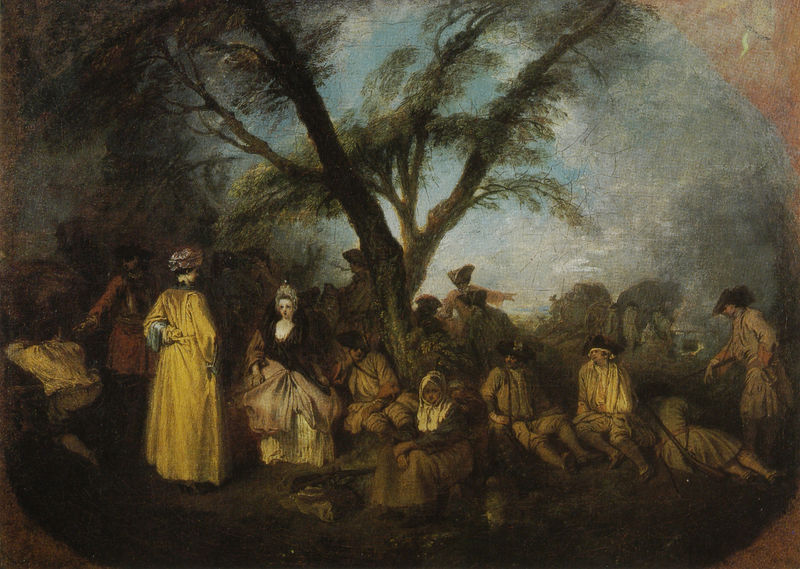
Titel: Alte, Die Rast
Künstler: Antoine Watteau
Standort: Lugano
Institution: Fondazione Thyssen-Bornemisza
Schlagwörter: baum, blau, blätter, dunkel, gemälde, gruppe, himmel, laub, mann, schatten, umhang, vogel, wasser, weiß, wolken, bäume, frauen, gelb, grün, landschaft, menschen, ocker, sitzen, äste, abend, braun, damen, frankreich, frau, grau, hell, hut, hüte, kleid, kleider, licht, männer, nacht, rücken, schmuck, schwarz, szene, türkis, ölbild, dame, rot, tuch, wiese, wolke, fest, gesellschaft, haube, malerei, meschen, rock, mütze, trinken, arm, barock, falten, gesicht, kleidung, lang, stehen, gesten, öl, baumstamm, horizont, natur, stamm, zweige, dunkelheit, gewand, gold, mantel, sitzend, diadem, höhle, krone, renaissance, rokoko, rosa, seide, wald, bauern, genre, oval, adelige, ausritt, schürze, ruhe, liegen, düster, nebel, sonnenuntergang, klein, pause, picknick, rast, figuren, französisch, wagen, franzosen, krieg, not, schlacht, kissen, soldaten, kopftuch, palme, warten, bauer, flucht, regen, orientalisch, waffen, verletzt, verletzte, dreispitz, entwurf, gewehr, romantisch, elend, bozzetto, kanonen, adelig, flinte, watteau, königin, verletzung, verwundet, armut, verwundete, turban, ausruhen, gestrandet, schutz, lager, kithara, menschne, schlinge, elipse, primamalerei, duster, lagerfeuer, regence, einschiffung, dreizack, baock, lagernd, modello, seidenmantel, verteibung, fete garlante, kreispitz, rogemälde